Question: I'm well aware of the famous <URL>
I'm not sure if this phenomenon is an example of the IE-6 double-margin bug, but the usual fixes ('display:inline') don't have any affect.
Here is the markup and CSS:
'''
<!DOCTYPE html>
<html>
<head>
<style type = "text/css">
body {
margin: 0px;
}
.outer-container {
background-color: #fbfbfb;
width: auto;
border-bottom:1px solid #ebebeb;
}
.header {
width: 90%;
min-width: 500px;
margin: auto;
margin-left: auto;
margin-right: auto;
padding-bottom: 0.3em;
}
.header-left-column {
text-align: left;
padding-top: 0.5em;
font-size:12pt;
padding-left: 2em;
width: 70%;
float: left;
display: inline;
}
.header-right-column {
padding-top: 0.5em;
text-align: right;
font-size:12pt;
padding-right: 2em;
float: right;
display: inline;
}
</style>
</head>
<body>
<div class = "outer-container">
<div class = "header">
<div class = "header-left-column">
<b>Option 1</b>
</div>
<div class = "header-right-column">
<b>Option 2</b>
</div>
<div style = "height:1px; padding-top:0.1em; clear:both"></div>
</div>
</div>
</body>
</html>
'''
Here is a jsfiddle link which shows the correct rendering: <URL>
Note how there is pretty much equal vertical space above and below the text within the top bar. On IE-6 however,

Is this an example of the famous "double-margin" bug? And if so, why does the 'display:inline' not fix it? (And how can it be fixed?)
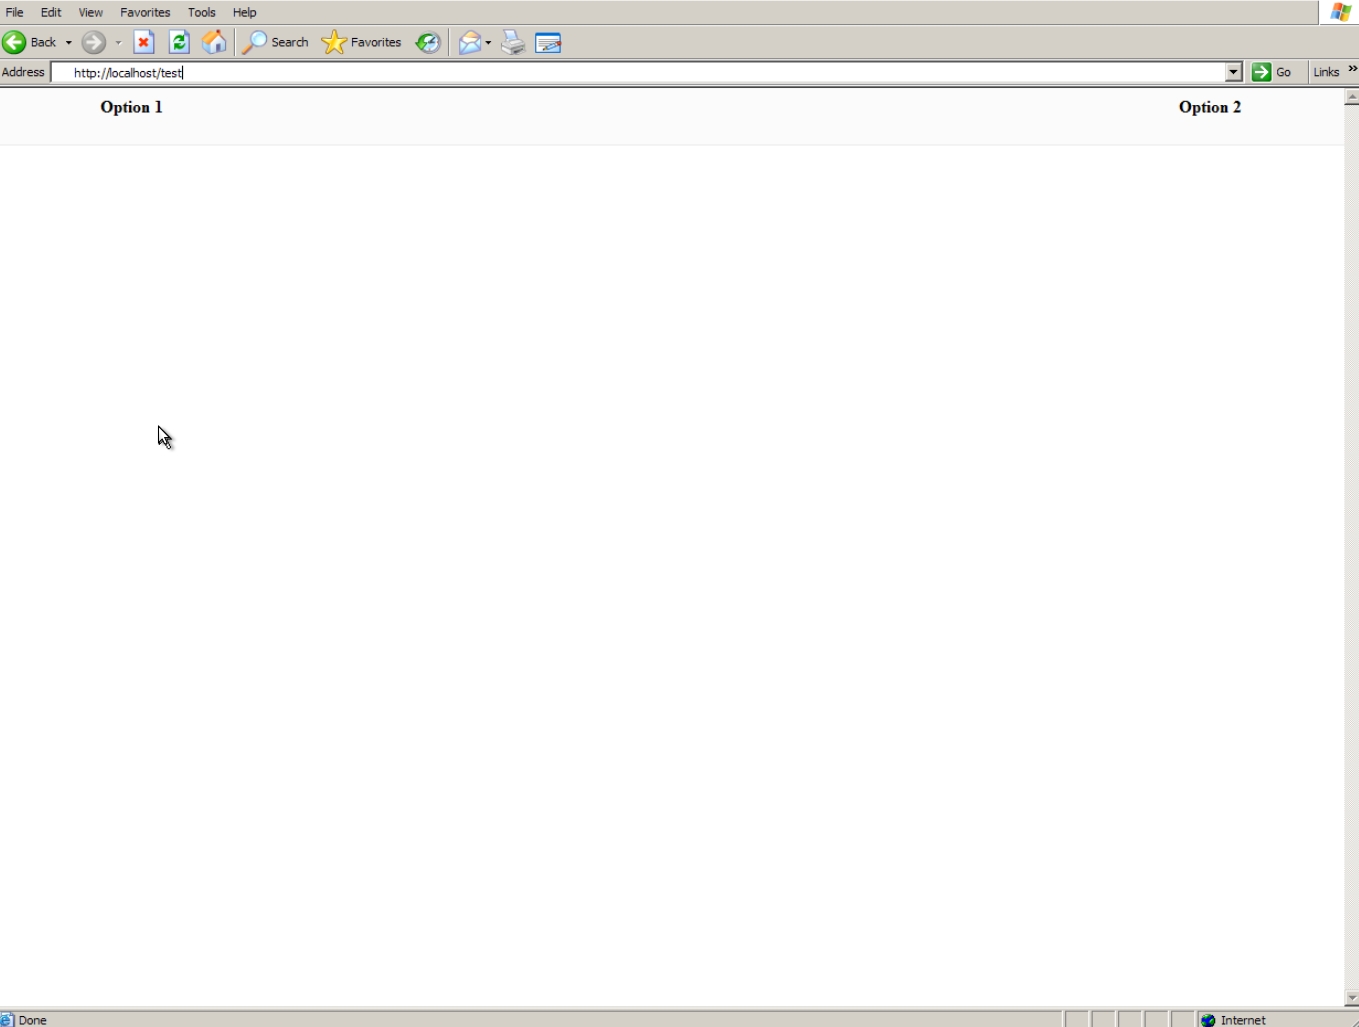
Answer: Change:
'''
<div style = "height:1px; padding-top:0.1em; clear:both"></div>
'''
For:
'''
<div style = "height:1px; font-size:1px; padding-top:0.1em; clear:both"></div>
'''
Otherwise IE6 doesn't take height:1px into account, because it "thinks" the text wouldn't fit into the div. You can make it work by forcing the font-size to 1px.